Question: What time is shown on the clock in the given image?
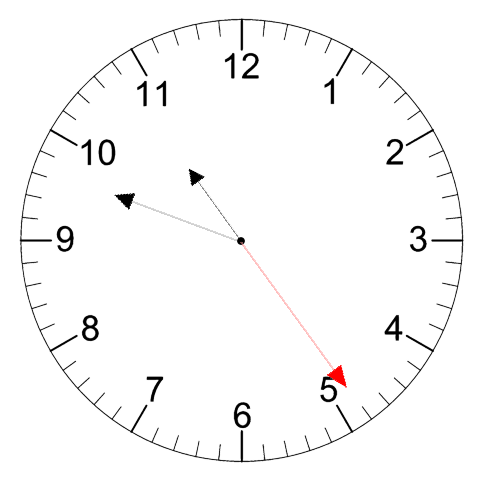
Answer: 10:48:24